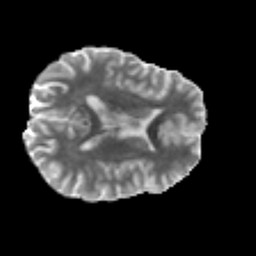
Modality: MD
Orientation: axial
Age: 23
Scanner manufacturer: philips
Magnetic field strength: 3 T
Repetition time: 8.6 s
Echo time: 0.127 s